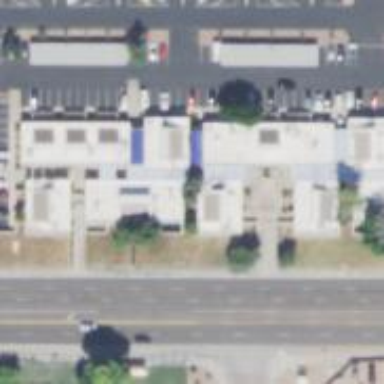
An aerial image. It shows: Healthcare clinic.